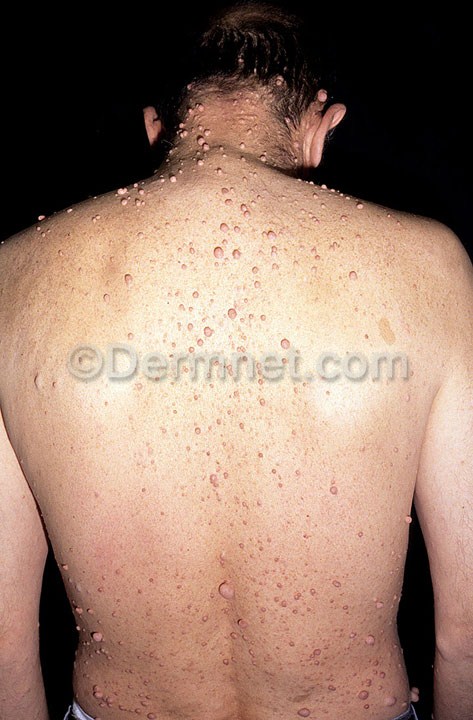
Disease: Systemic Disease